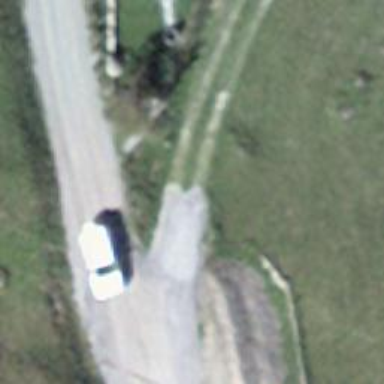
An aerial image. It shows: Service road with unpaved surface.